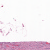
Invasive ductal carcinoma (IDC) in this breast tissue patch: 0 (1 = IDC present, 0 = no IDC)